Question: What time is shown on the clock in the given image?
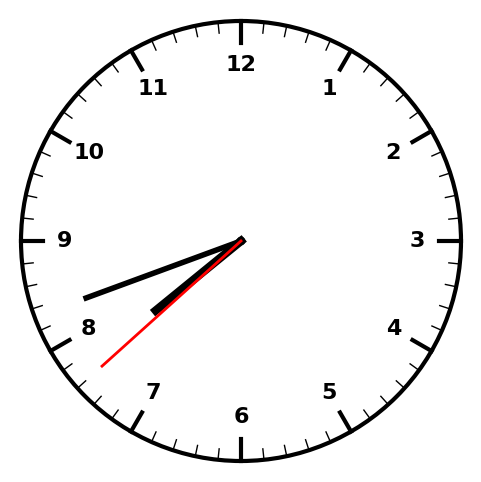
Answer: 07:41:38